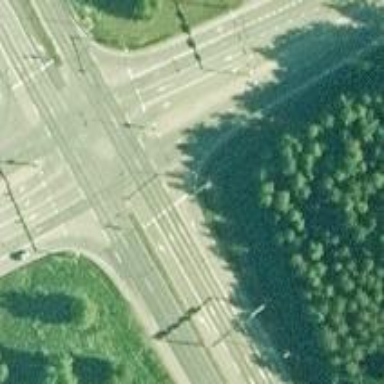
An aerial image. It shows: Asphalt trunk highway.